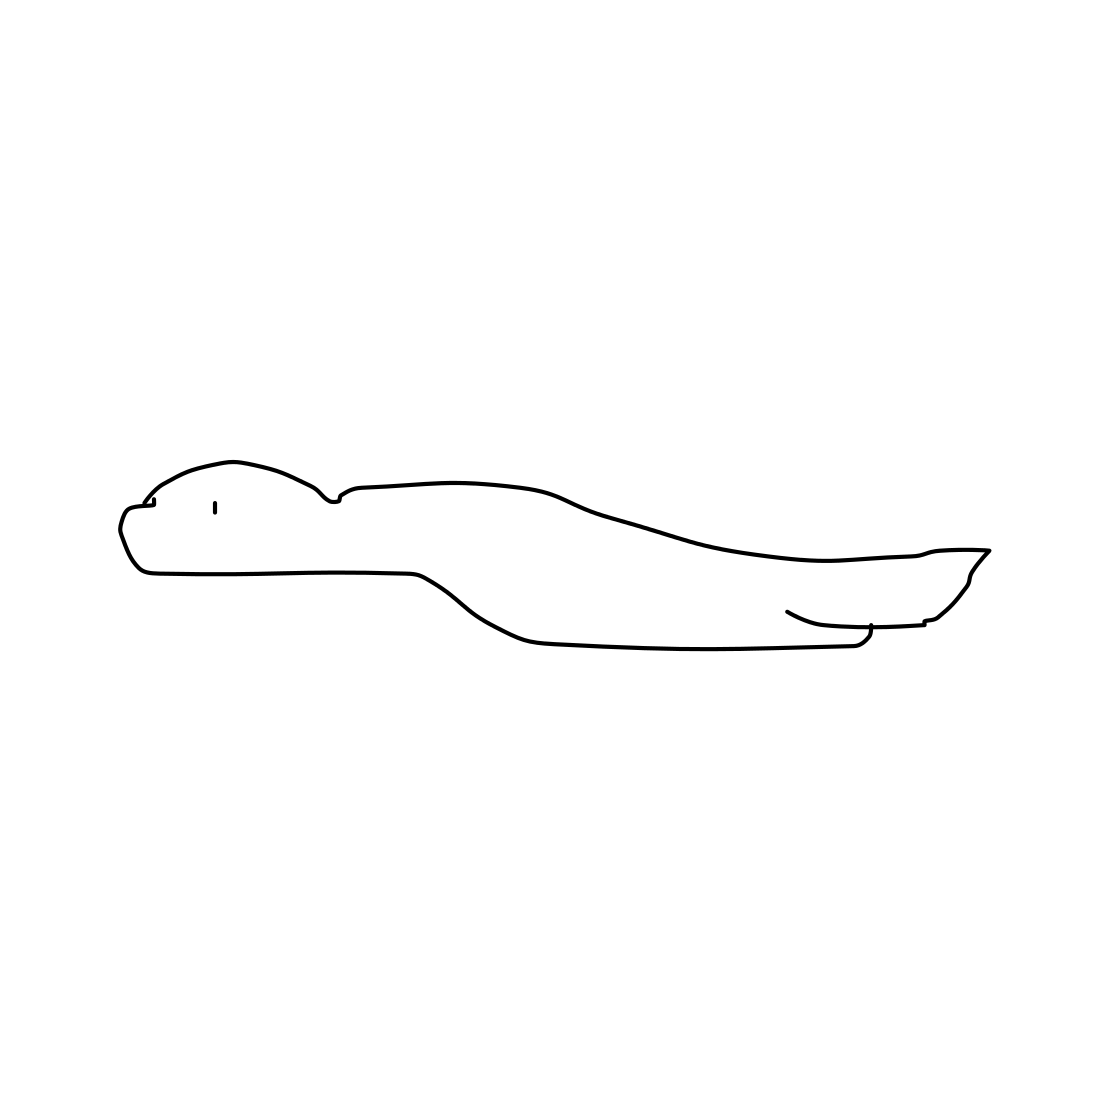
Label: crocodile